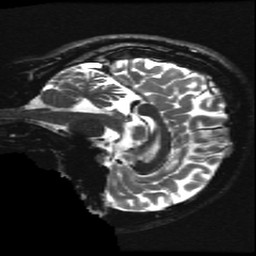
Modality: T2w
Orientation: sagittal
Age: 15
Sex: female
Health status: ill
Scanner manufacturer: ge
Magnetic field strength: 3 T
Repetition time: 7.5 s
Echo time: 0.1015 s